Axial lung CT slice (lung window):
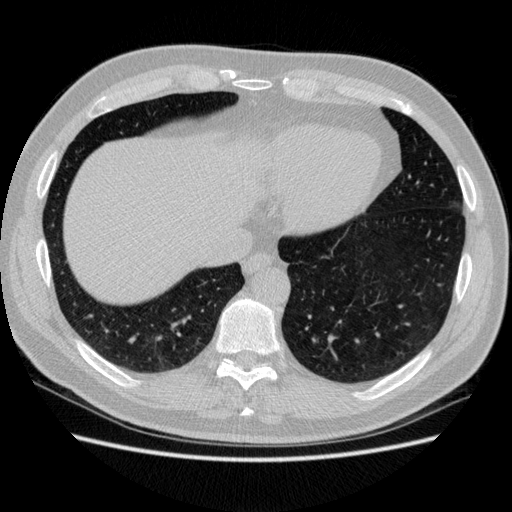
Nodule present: no